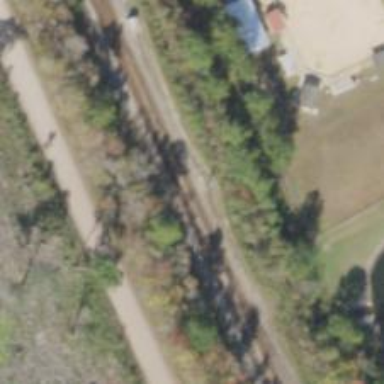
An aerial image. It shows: Railway signal.